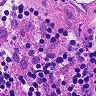
Metastatic tissue present: no